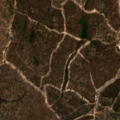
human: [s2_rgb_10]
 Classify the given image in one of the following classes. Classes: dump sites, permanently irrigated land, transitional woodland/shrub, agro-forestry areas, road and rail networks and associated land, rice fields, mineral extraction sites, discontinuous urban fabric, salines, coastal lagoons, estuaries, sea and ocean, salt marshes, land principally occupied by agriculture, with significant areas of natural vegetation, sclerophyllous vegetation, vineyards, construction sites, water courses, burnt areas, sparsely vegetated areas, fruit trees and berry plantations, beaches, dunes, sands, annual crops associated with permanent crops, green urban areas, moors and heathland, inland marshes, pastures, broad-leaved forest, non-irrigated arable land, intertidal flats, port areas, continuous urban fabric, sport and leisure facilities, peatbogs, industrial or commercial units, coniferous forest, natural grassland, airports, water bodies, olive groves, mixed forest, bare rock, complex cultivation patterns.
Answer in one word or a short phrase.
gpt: agro-forestry areas, broad-leaved forest, mixed forest